Aerial crown-view tile of a tropical tree (Barro Colorado Island, Panama), acquired 20250217:
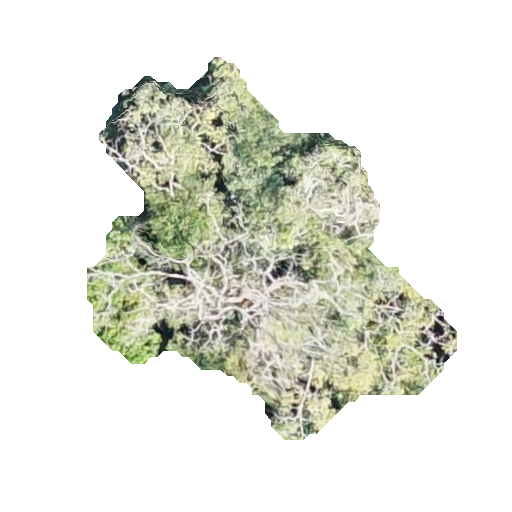
Species: Platypodium elegans
GBIF accepted scientific name: Platypodium elegans
Crown area: 120.616 m²